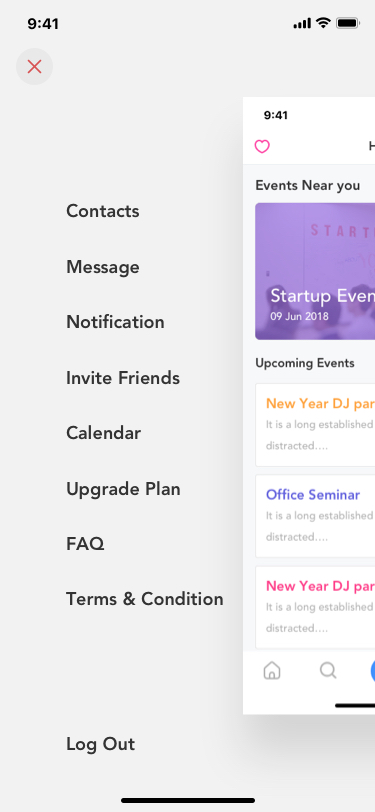
Text in this UI design:
Upgrade Plan
Invite Friends
Calendar
Notification
Message
Contacts
FAQ
Terms & Condition
Log Out